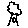
Label: tree